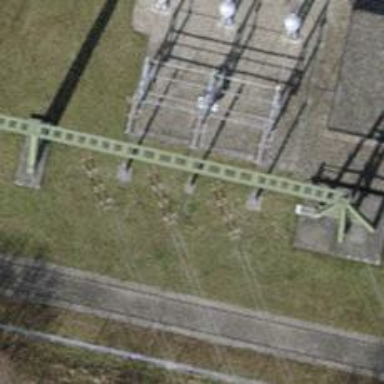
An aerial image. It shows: Insulator used in power equipment.